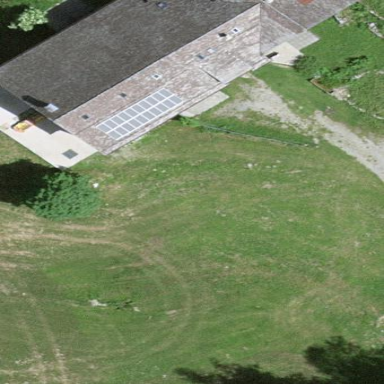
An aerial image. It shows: Gabled roof farm building.